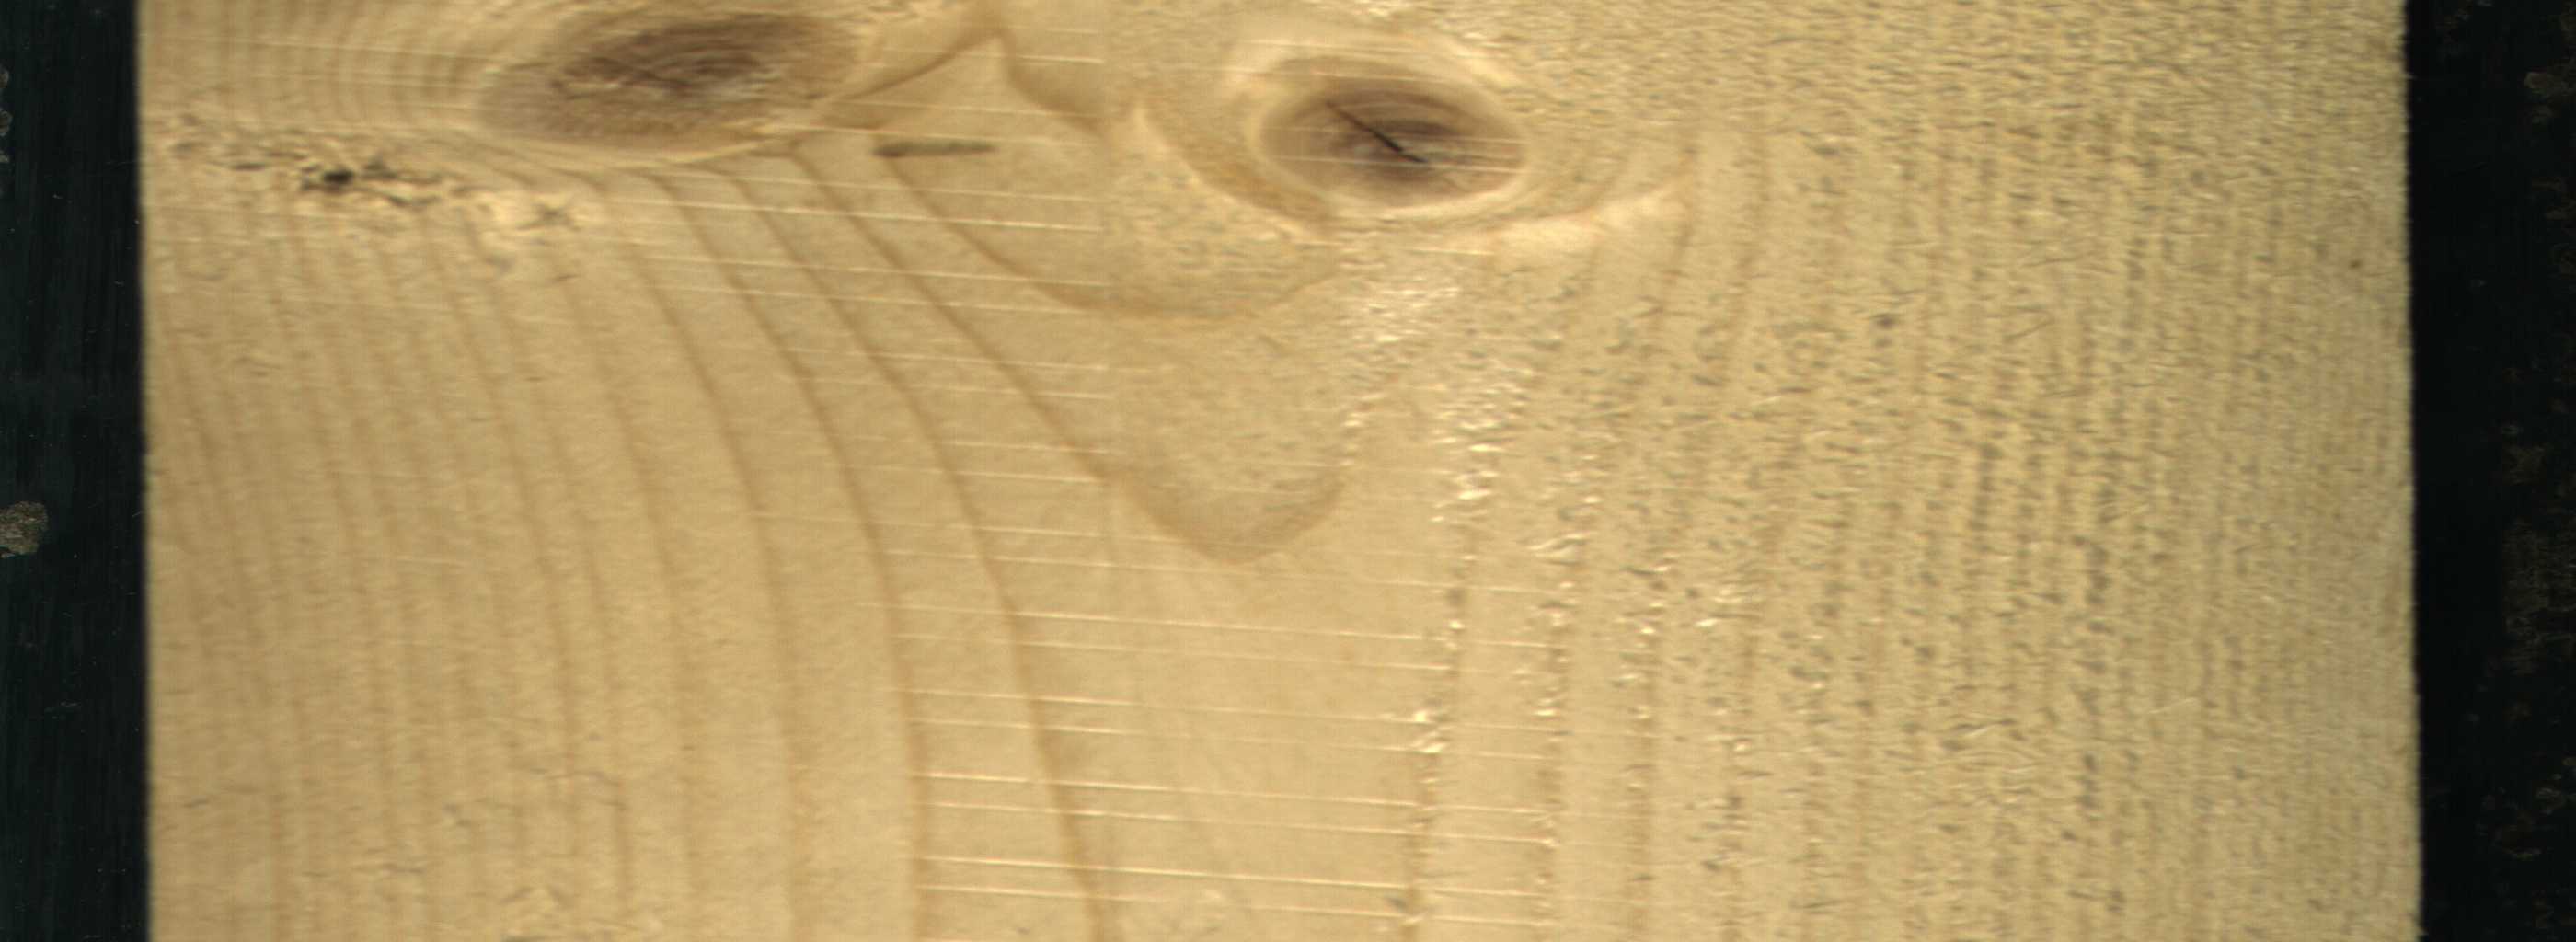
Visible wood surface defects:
knot_with_crack
Live_Knot